Breast ultrasound image
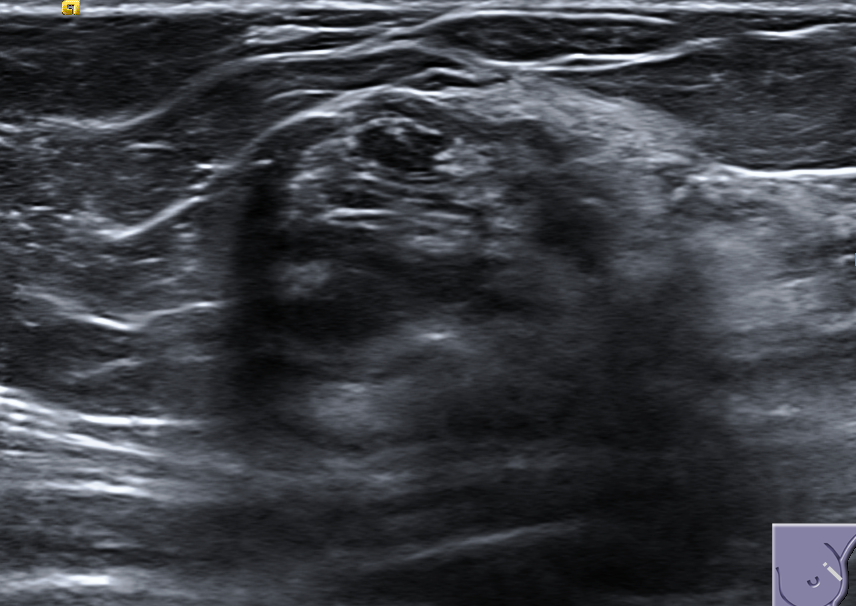
Diagnosis: benign